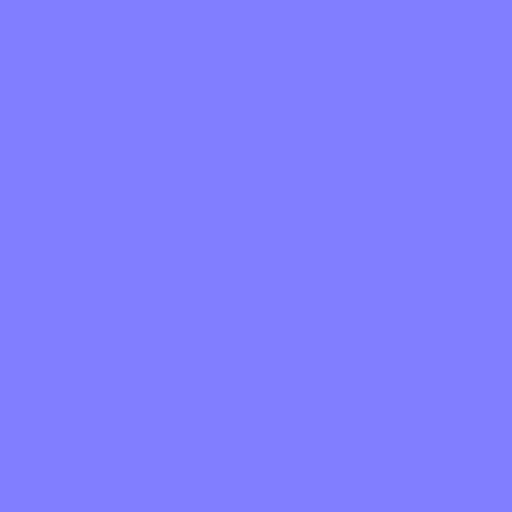
brown copper metal orange smooth